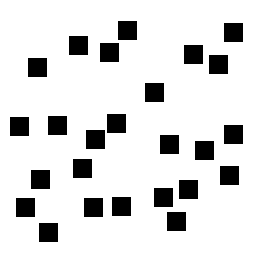
Squares: 25
Triangles: 0
Stars: 0
Total shapes: 25